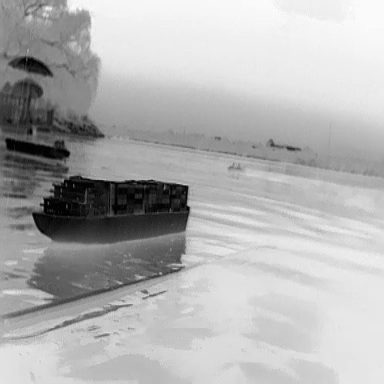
There are three objects shown in the infrared image, including two canoes, and a liner.